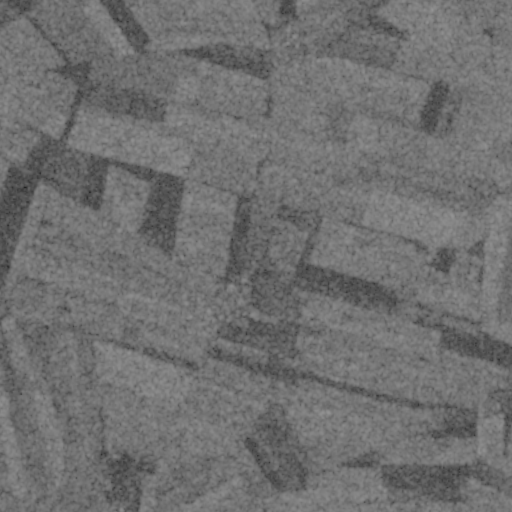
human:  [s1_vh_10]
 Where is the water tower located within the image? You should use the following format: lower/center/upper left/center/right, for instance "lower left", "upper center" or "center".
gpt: The water tower is located in the upper center of the image.
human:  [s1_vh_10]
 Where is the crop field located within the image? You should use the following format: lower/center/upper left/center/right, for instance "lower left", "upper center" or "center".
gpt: There is no crop field in the image.

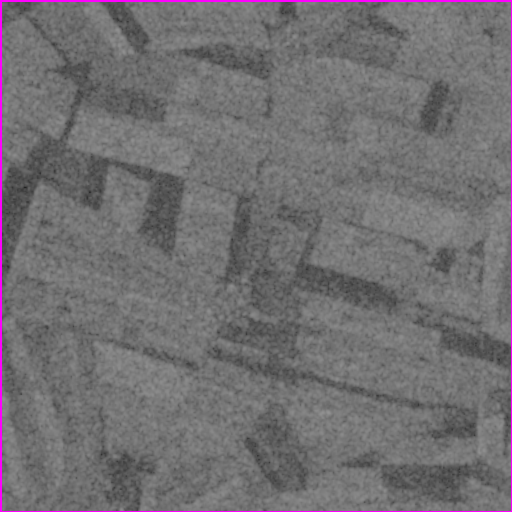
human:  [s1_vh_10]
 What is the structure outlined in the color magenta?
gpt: The structure outlined in magenta is a crop field.
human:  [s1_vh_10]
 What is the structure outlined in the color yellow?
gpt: There is no yellow outline.